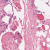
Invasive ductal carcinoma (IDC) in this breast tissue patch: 0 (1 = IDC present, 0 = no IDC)